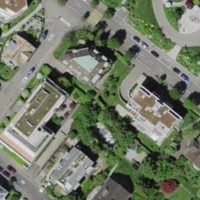
EUNIS habitat code: 55
Species observed at this site:
Streptopelia decaocto
Pica pica